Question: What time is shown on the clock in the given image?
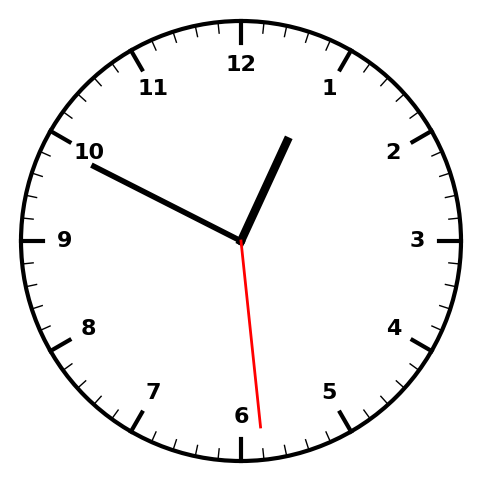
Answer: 12:49:29